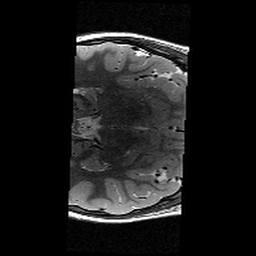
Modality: T2w
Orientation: axial
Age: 9
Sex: female
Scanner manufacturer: siemens
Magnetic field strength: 3 T
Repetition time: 9.23 s
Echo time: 0.067 s